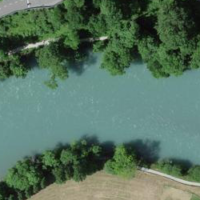
EUNIS habitat code: 55
Species observed at this site:
Prunus padus